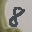
Label: 8